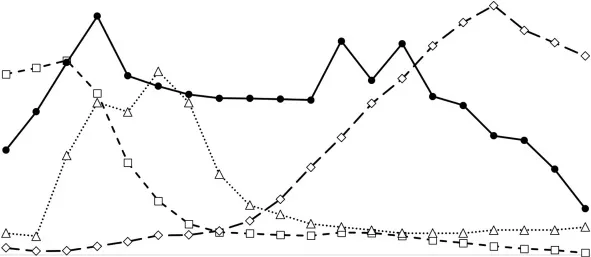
Clinical course of the patient. CRE: creatinine, CRP: C-reactive protein, CTRX: ceftriaxone, MFLX: moxifloxacin, MINO: minocycline, PLT: platelets, T. Bil: total bilirubin.
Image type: pathology (immunostaining)